Question: I am trying to plot combined graphs for logistic regressions as the function <URL>.
The problem is that only one of the histograms should have the scale_y_reverse().
Is there any way to specify this in a single plot (see code below) or to overlap the two histograms by using coordinates that can be passed to the previous plot?
'''
ggplot(dat) +
geom_point(aes(x=ind, y=dep)) +
stat_smooth(aes(x=ind, y=dep), method=glm, method.args=list(family="binomial"), se=FALSE) +
geom_histogram(data=dat[dat$dep==0,], aes(x=ind)) +
geom_histogram(data=dat[dat$dep==1,], aes(x=ind)) ## + scale_y_reverse()
'''
This final plot is what I have been trying to achieve:

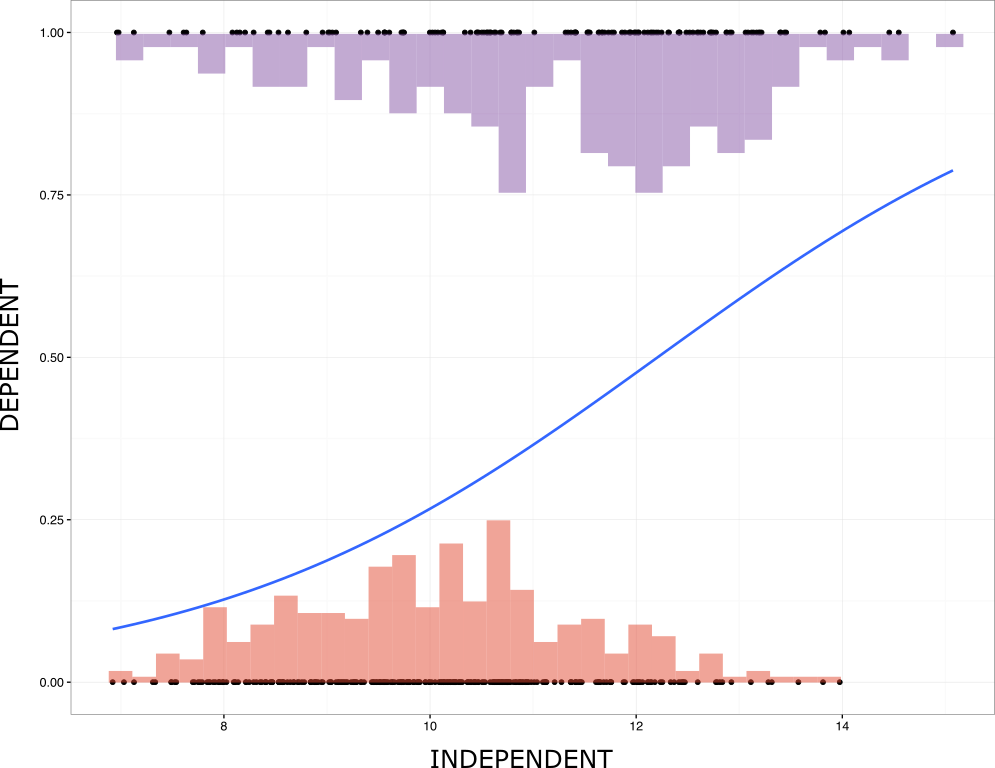
Answer: We use 'geom_segment' to create the "bars" for the histogram and also to create the rug plots. Adjust the 'size' parameter to change the "bar" widths in the histogram. In the example below, the bar heights are equal to the percentage of values within a given x range. If you want to change the absolute heights of the bars, just multiply 'n/sum(n)' by a scaling factor when you create the 'h' data frame of histogram counts.
To generate histogram counts for the plot, we pre-summarize the data to create the histogram values. Note the 'ifelse' statement in the 'mutate' function, which adjusts the values of 'pct' in order to get the upward and downward bars in the plot, depending on whether 'y' is 0 or 1, respectively. You can do this in the plot code itself, but then you need two separate calls to 'geom_segment'.
'''
library(dplyr)
# Fake data
set.seed(1926)
dat = data.frame(y = sample(0:1, 1000, replace=TRUE))
dat$x1 = rnorm(1000, 5, 2) * (dat$y+1)
# Summarise data to create histogram counts
h = dat %>% group_by(y) %>%
mutate(breaks = cut(x1, breaks=seq(-2,20,0.5), labels=seq(-1.75,20,0.5),
include.lowest=TRUE),
breaks = as.numeric(as.character(breaks))) %>%
group_by(y, breaks) %>%
summarise(n = n()) %>%
mutate(pct = ifelse(y==0, n/sum(n), 1 - n/sum(n)))
ggplot() +
geom_segment(data=h, size=4, show.legend=FALSE,
aes(x=breaks, xend=breaks, y=y, yend=pct, colour=factor(y))) +
geom_segment(dat=dat[dat$y==0,], aes(x=x1, xend=x1, y=0, yend=-0.02), size=0.2, colour="grey30") +
geom_segment(dat=dat[dat$y==1,], aes(x=x1, xend=x1, y=1, yend=1.02), size=0.2, colour="grey30") +
geom_line(data=data.frame(x=seq(-2,20,0.1),
y=predict(glm(y ~ x1, family="binomial", data=dat),
newdata=data.frame(x1=seq(-2,20,0.1)),
type="response")),
aes(x,y), colour="grey50", lwd=1) +
scale_y_continuous(limits=c(-0.02,1.02)) +
scale_x_continuous(limits=c(-1,20)) +
theme_bw(base_size=12)
'''
<URL>